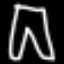
Label: pants